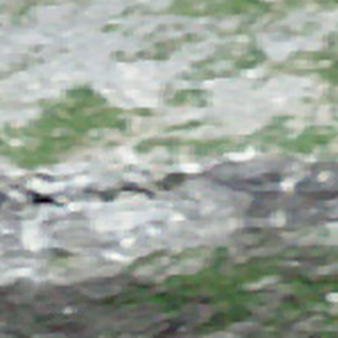
Label: other